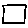
Label: square